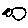
Label: bird